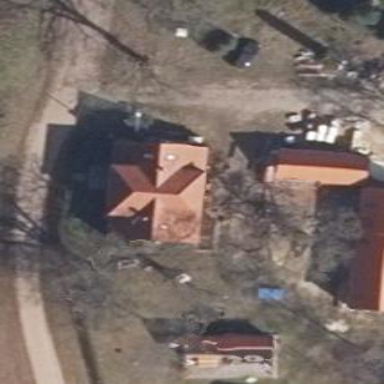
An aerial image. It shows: Detached building.